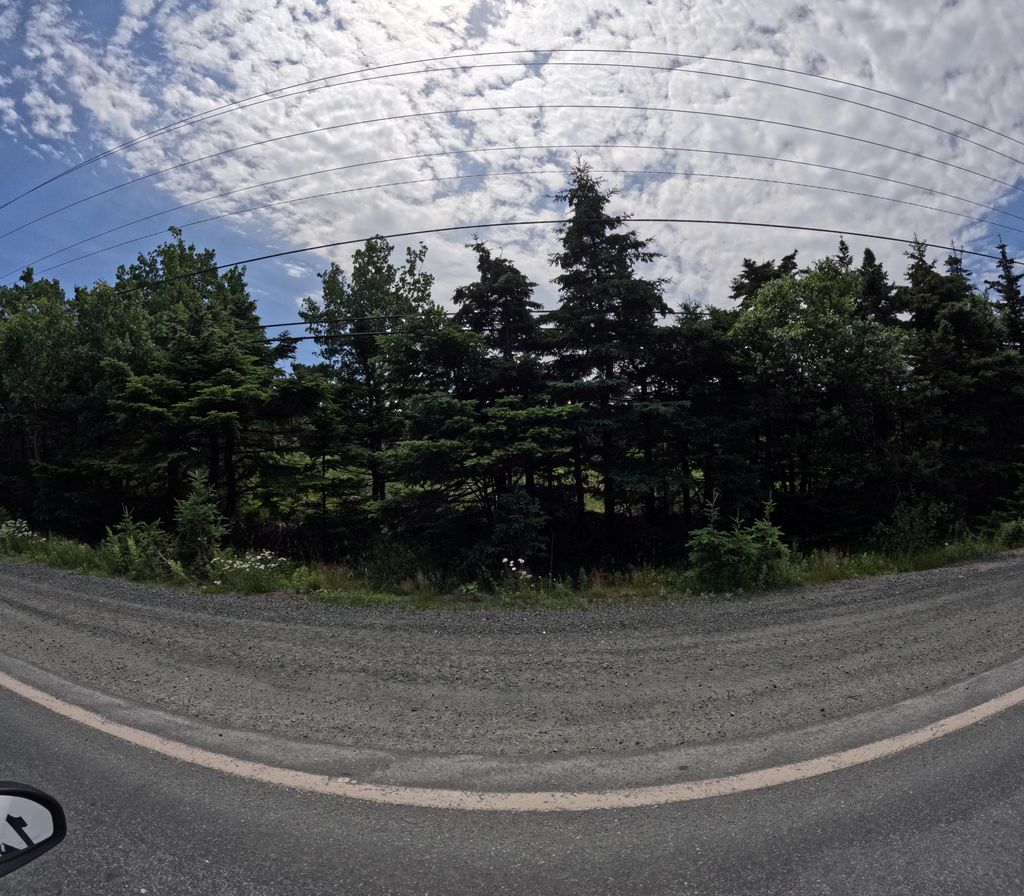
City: st_johns